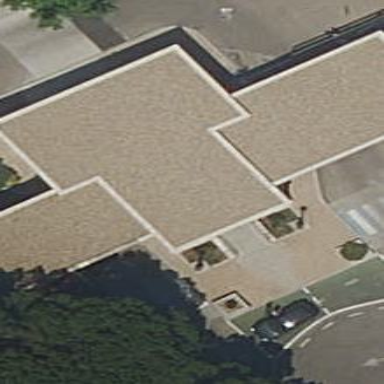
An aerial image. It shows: Government office building.